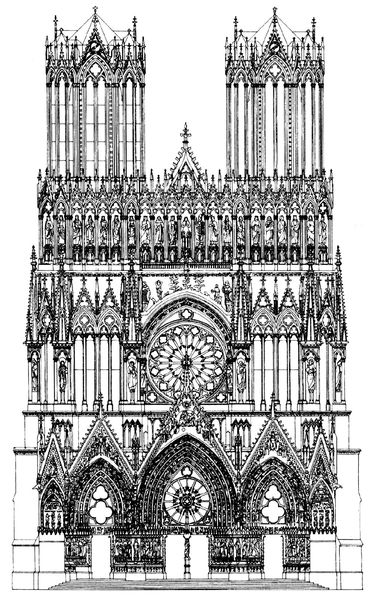
Titel: Kathedrale Notre-Dame in Reims
Standort: Reims, Kathedrale (EU - F)
Schlagwörter: fenster, frankreich, paris, schwarz, säulen, tür, zeichnung, rose, architektur, kirche, frontal, gotik, ansicht, bogen, pilaster, figuren, treppe, stufen, tor, zinnen, bögen, paradies, eingang, kreuz, türme, rundfenster, druck, stich, münster, kathedrale, portal, kreuze, gotisch, rosette, spitzbogen, spitzbögen, maßwerk, notre dame, fensterrose, wimperg, doppelturmfassade, fiale, notre, heiligenfiguren, prophetenreihe, heiligenfigure